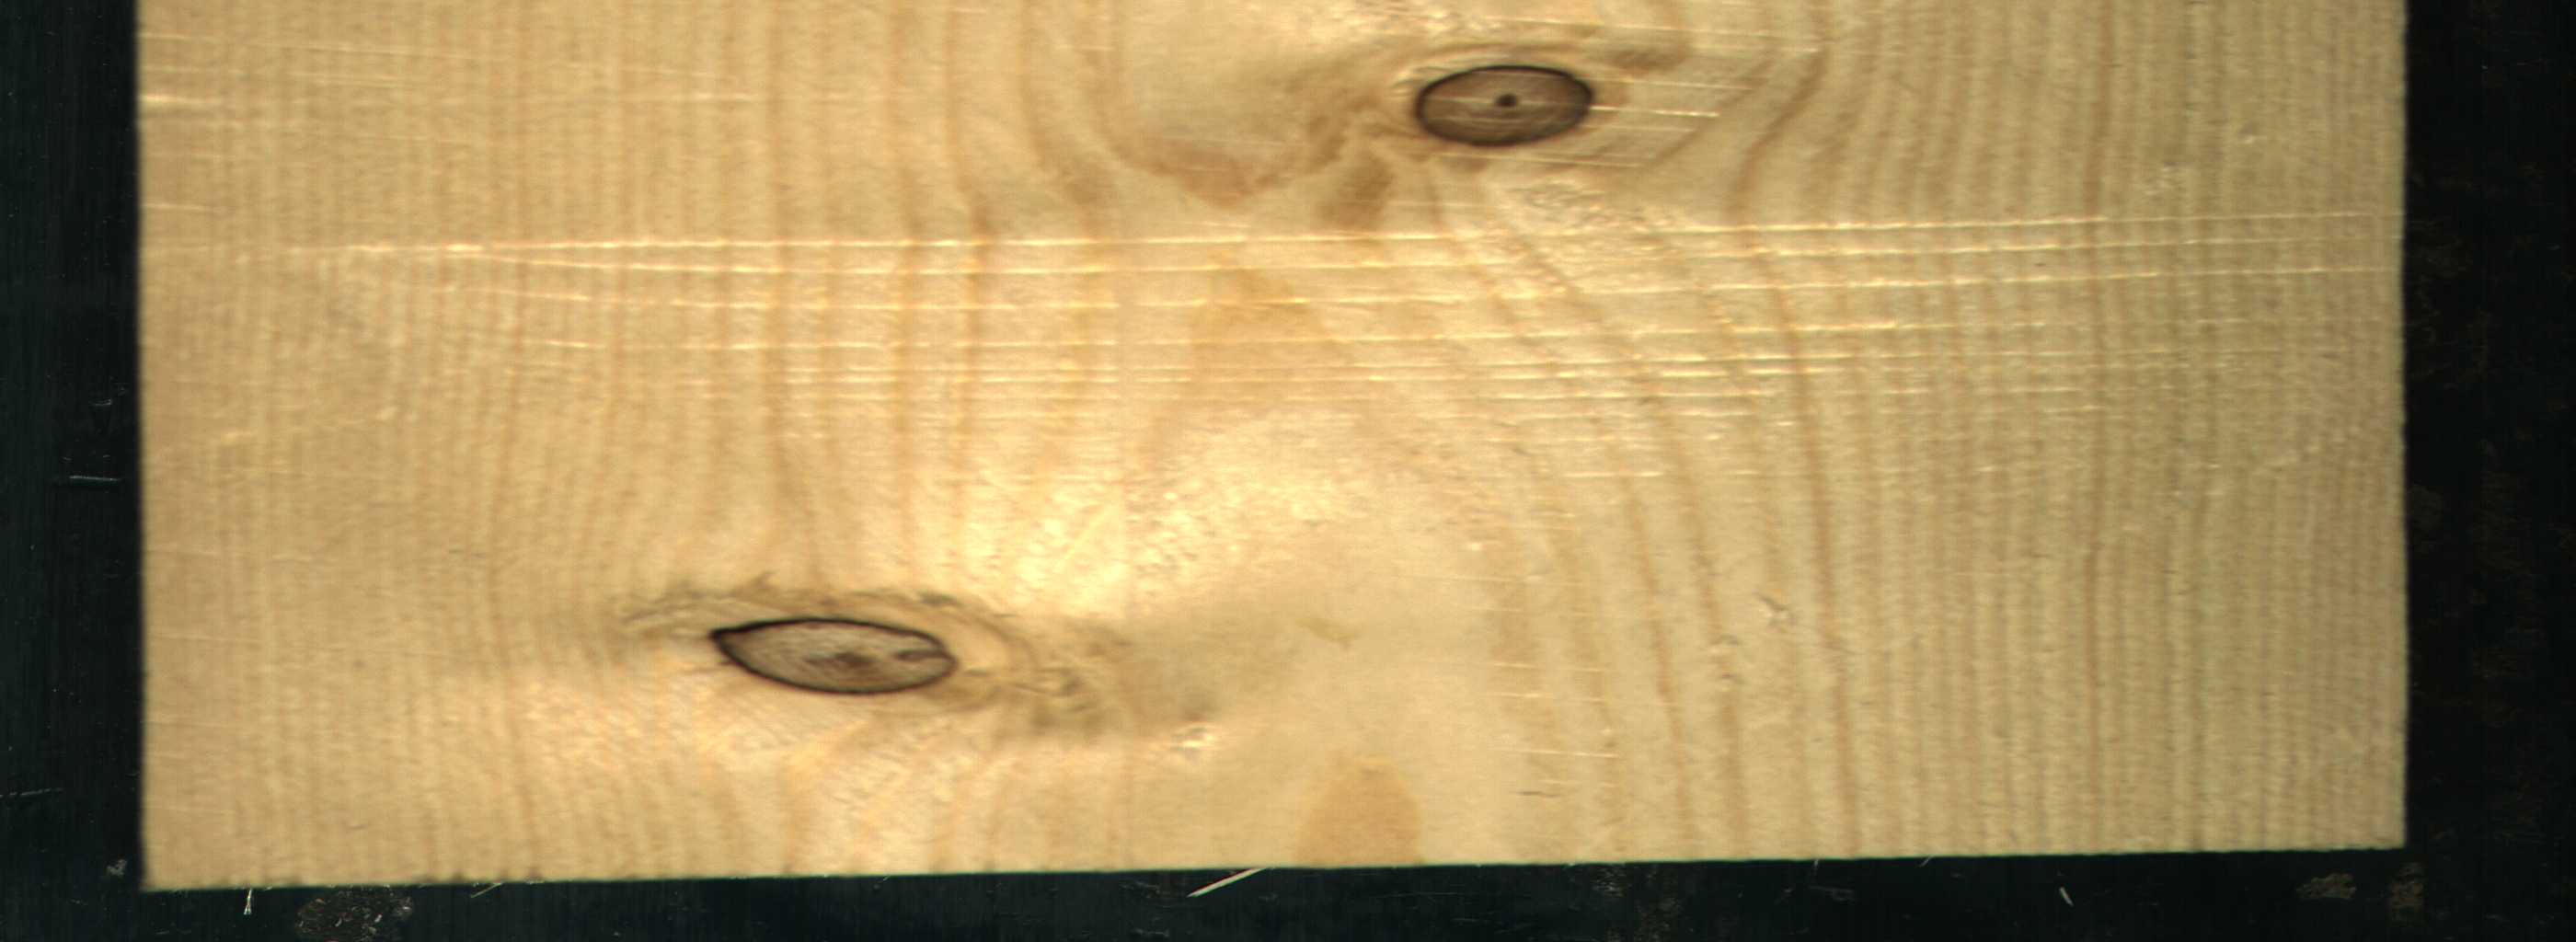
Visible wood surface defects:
Dead_Knot
Dead_Knot